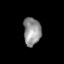
Tissue: lung
Cell type: T cells
Senescence score: 0.2177
Nuclear area (px): 481
Mean DAPI intensity: 145.204